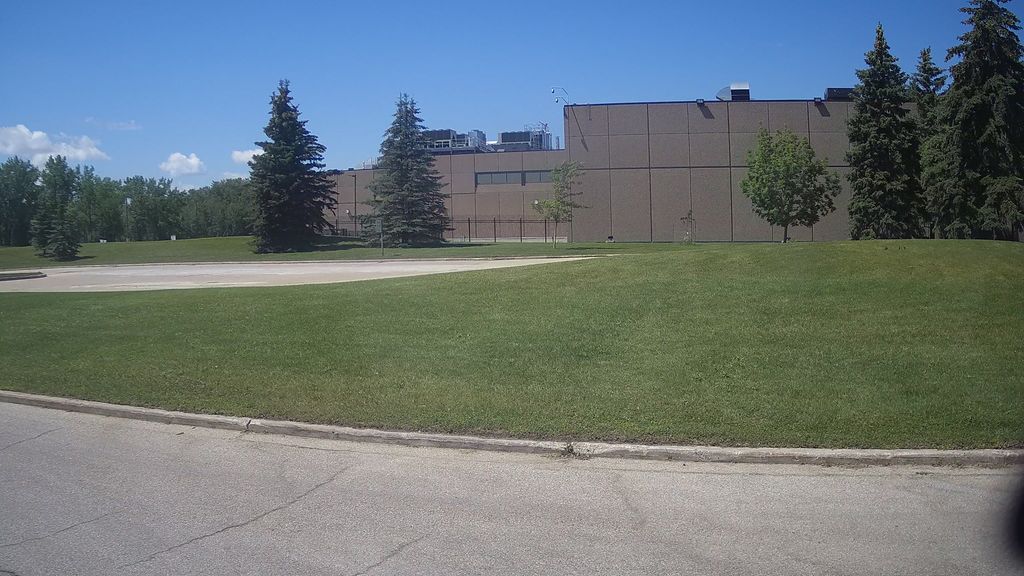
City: winnipeg